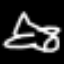
Label: airplane